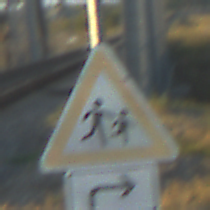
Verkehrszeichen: KinderLinks
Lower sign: RichtungsangabeDurchPfeile5
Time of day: SunriseSunset
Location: Outdoor (RoadRail)
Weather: Clear
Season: NotSpecified
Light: Natural